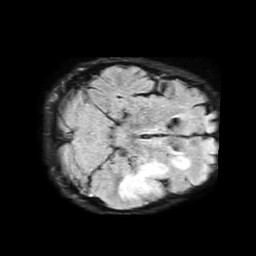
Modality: FLAIR
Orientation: axial
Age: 61
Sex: female
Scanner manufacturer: philips
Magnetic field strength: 1.5 T
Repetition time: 6 s
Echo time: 0.1029 s